Aerial crown-view tile of a tropical tree (Barro Colorado Island, Panama), acquired 20241216:
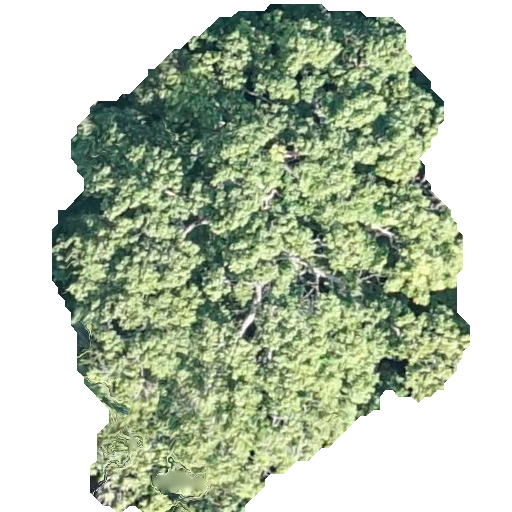
Species: Ocotea leptobotra
GBIF accepted scientific name: Ocotea leptobotra
Crown area: 227.421 m²